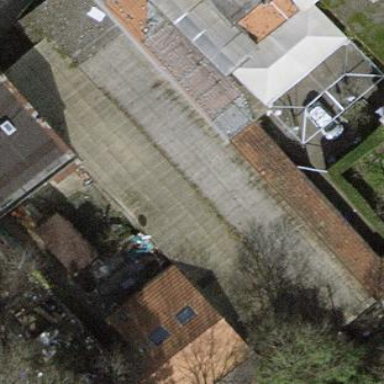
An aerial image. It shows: View of roof of building.